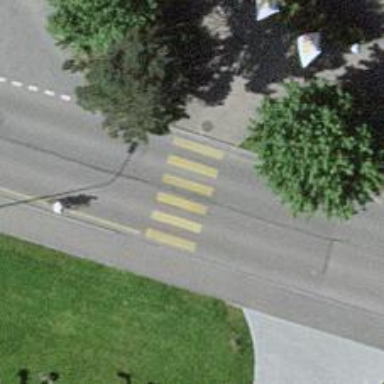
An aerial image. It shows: Marked crossing on the road.